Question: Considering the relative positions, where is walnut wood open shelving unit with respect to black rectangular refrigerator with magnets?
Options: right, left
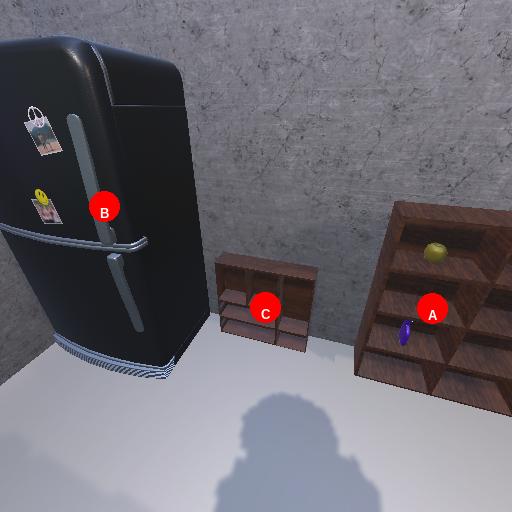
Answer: right